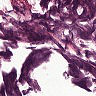
Metastatic tissue present: no